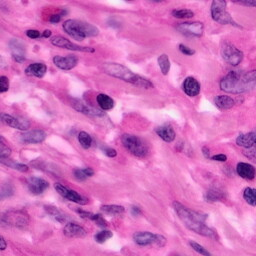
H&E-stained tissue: Pancreatic